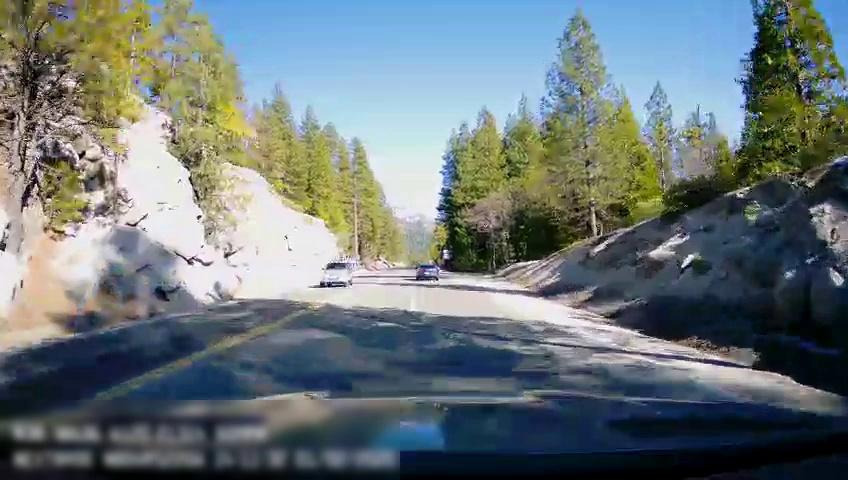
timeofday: Day
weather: Sunny
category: Drivable Space
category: Vehicles | Car
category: Vehicles | Car
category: Lanes | Current Lane
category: Lanes | Opposite Lane
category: Lanes | Current Lane